Question: I'm trying to understand how I can break down functionality by files in javascript. I'm trying to think of namespaces as singleton classes. I don't understand why in the code below, 'MODULE_A.privateMethod1()' throws the error: 'Uncaught TypeError: undefined is not a function'. When I open up the logged object, I can't see the private methods there either.
index.html:
'''
<!DOCTYPE html>
<html lang="en">
<head>
<meta charset="utf-8">
<title>Test Project</title>
<script src="index.js"></script>
<script src="moduleA.js"></script>
</head>
<body>
<div>
hi
</div>
</body>
</html>
'''
index.js:
'''
(function() {
var initializeWindow = function() {
console.log("initializeWindow");
MODULE_A.publicMethod1();
};
window.addEventListener('load', initializeWindow);
})();
'''
moduleA.js:
'''
// "Singleton Class"
var MODULE_A = (function() {
// ---------------------------------------------------------------------------
// "Private" Class Constants
// ---------------------------------------------------------------------------
var A_CONSTANT_NUMBER = 1;
// ---------------------------------------------------------------------------
// "Private" Class Variables (Properties)
// ---------------------------------------------------------------------------
var myPrivateVar_ = 2;
// ---------------------------------------------------------------------------
// "Private" Methods
// ---------------------------------------------------------------------------
var privateMethod1 = function() {
console.log("A.privateMethod1");
};
var privateMethod2 = function() {
console.log("A.privateMethod2");
};
return {
// ---------------------------------------------------------------------------
// "Public" Class Variables (Properties)
// ---------------------------------------------------------------------------
aPublicVar1: 3,
// ---------------------------------------------------------------------------
// "Public" Methods
// ---------------------------------------------------------------------------
publicMethod1: function() {
console.log("A.publicMethod1");
this.publicMethod2();
// ERROR HERE!!!
this.privateMethod1();
this.privateMethod2();
},
publicMethod2: function() {
console.log("A.publicMethod2");
}
}
})();
'''

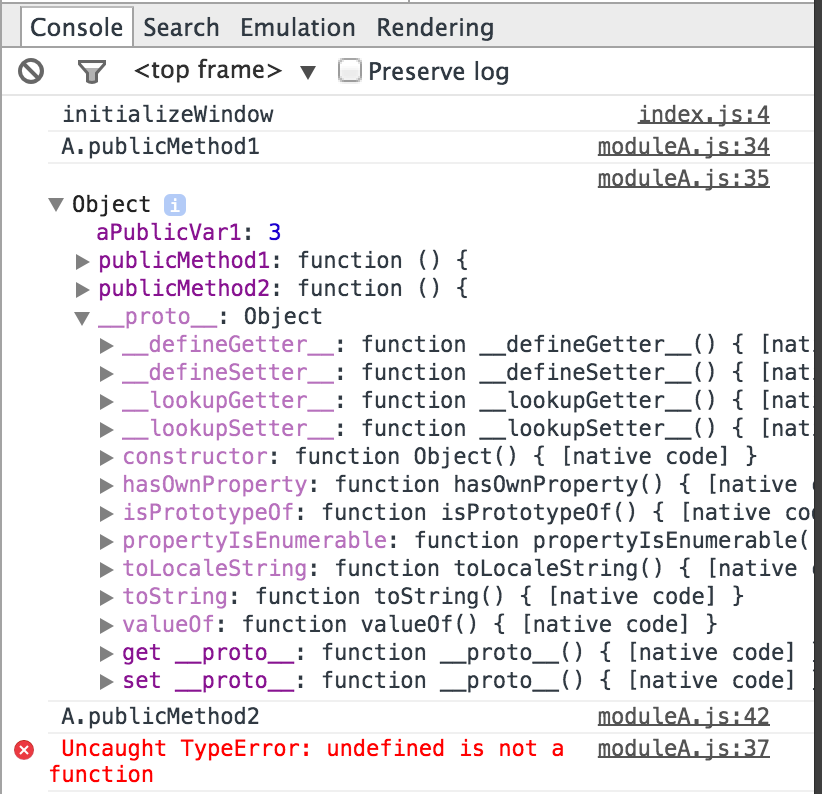
Answer: The solution is one of the two :
When you declare something with 'var', it cannot be accessed with 'this'
either :
'''
this.privateMethod1 = function() {
console.log("A.privateMethod1");
};
'''
or
'''
publicMethod1: function() {
console.log("B.publicMethod1");
this.publicMethod2();
privateMethod1();
privateMethod2();
},
'''
edit: if you want the method as private, you should follow method2, you can go to <URL> for more explanation.